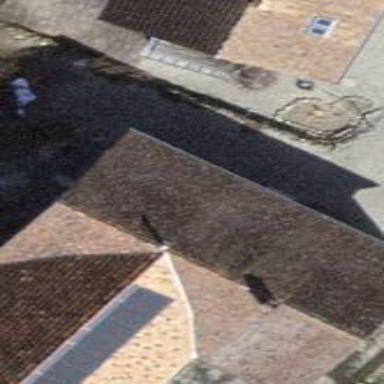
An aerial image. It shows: Detached building with gabled roof.